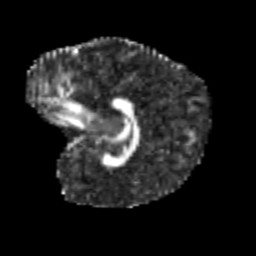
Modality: FA
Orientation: sagittal
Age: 8
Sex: female
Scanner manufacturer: siemens
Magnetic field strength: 3 T
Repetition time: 3.8 s
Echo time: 0.07 s